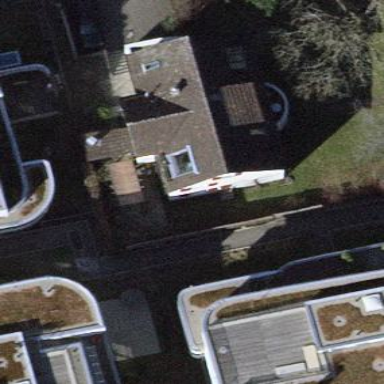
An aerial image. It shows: Building with pitched roof.